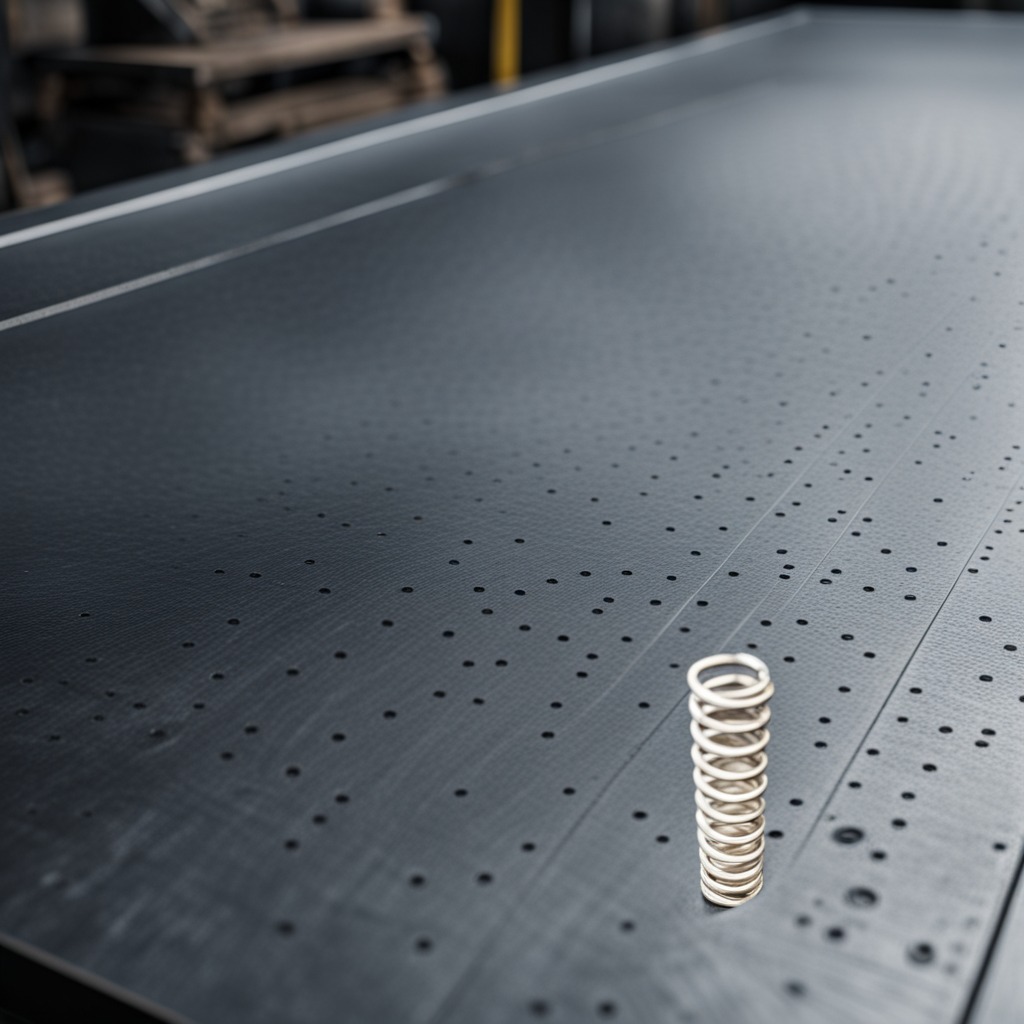
A coiled metal spring is lying on the cold steel table in a mining workshop.